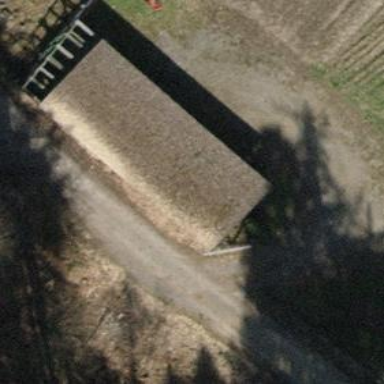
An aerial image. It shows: View of roof of building.